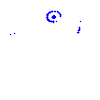
Particle: proton